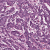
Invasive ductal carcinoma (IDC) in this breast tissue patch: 1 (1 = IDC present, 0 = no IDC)